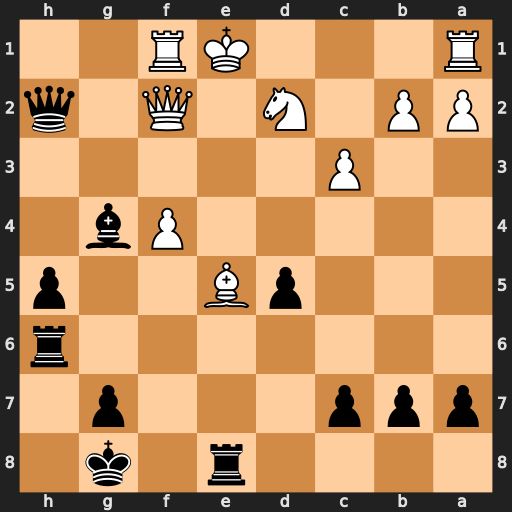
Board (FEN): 4r1k1/ppp3p1/7r/3pB2p/5Pb1/2P5/PP1N1Q1q/R3KR2
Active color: b
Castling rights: Q
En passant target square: -
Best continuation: Rxe5+ fxe5 Qxe5+